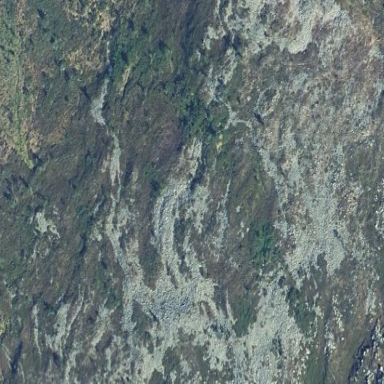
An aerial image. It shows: Scree landscape.